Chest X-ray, PA view. Patient: 40 years old, sex M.
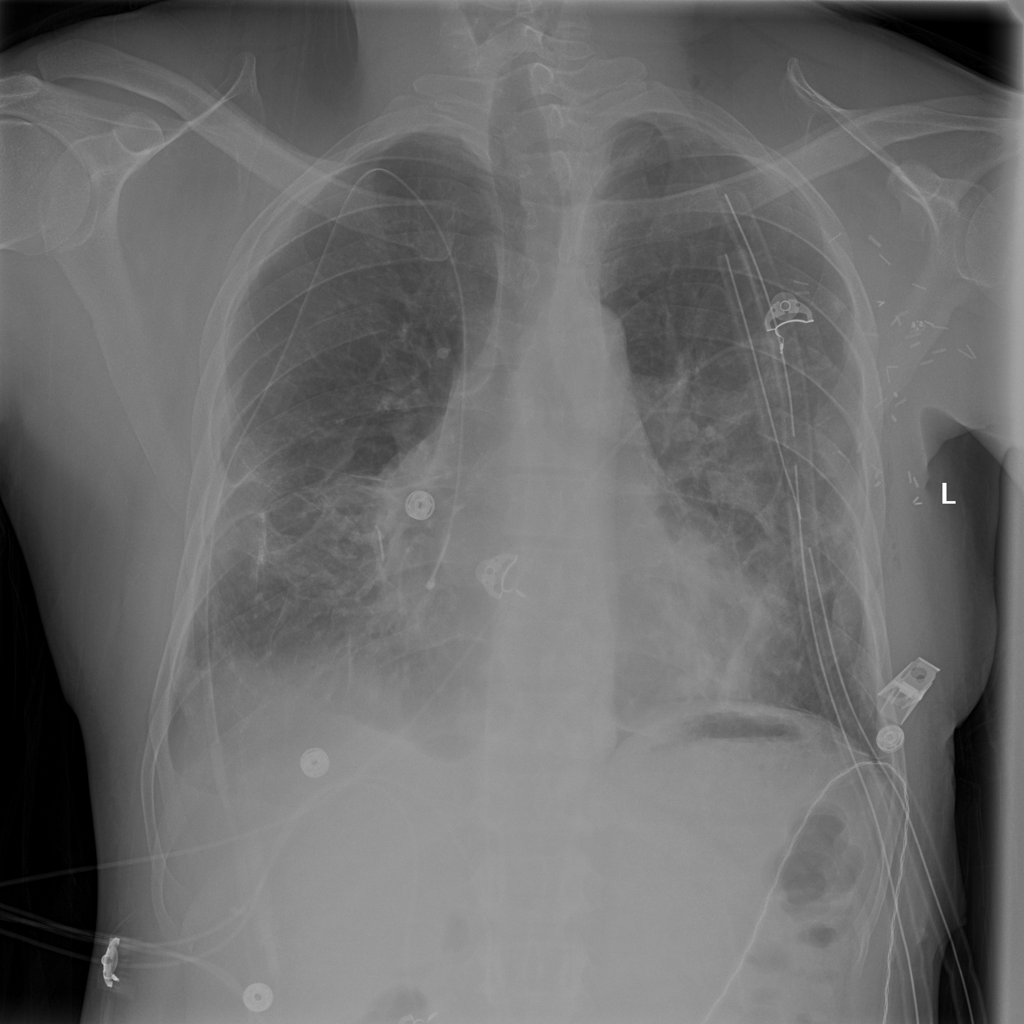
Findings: Atelectasis, Emphysema, Infiltration, Pneumothorax